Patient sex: F
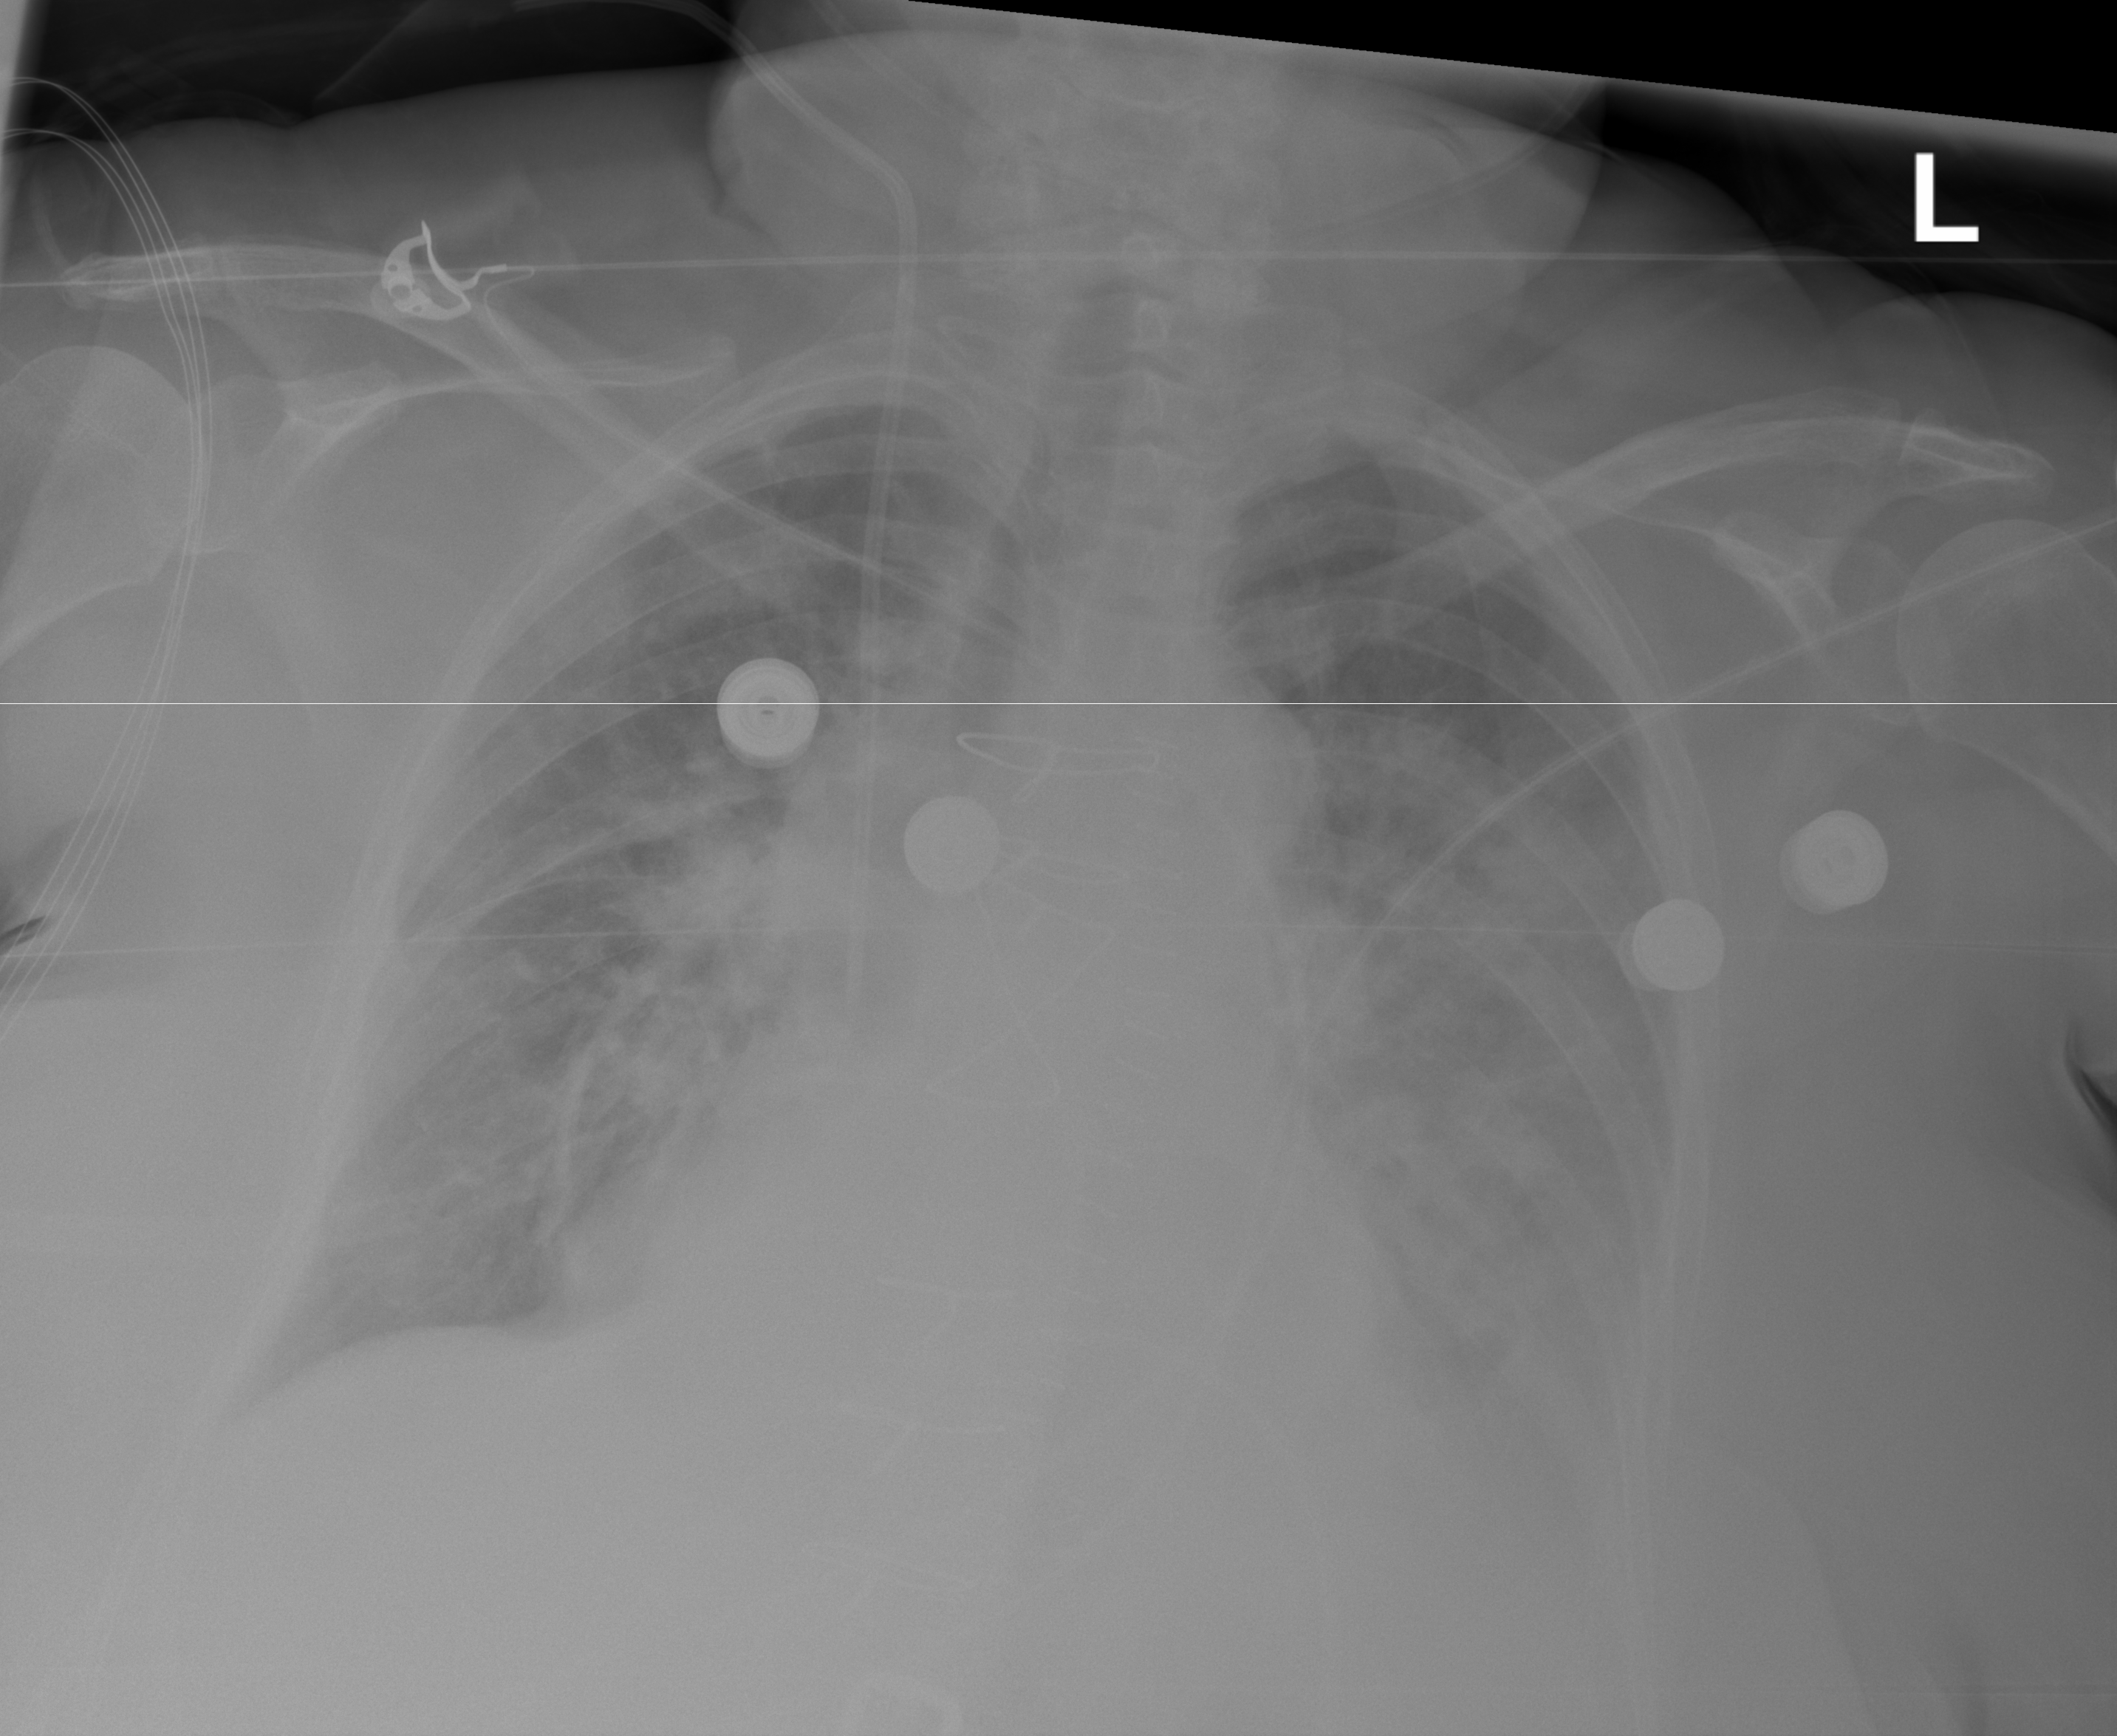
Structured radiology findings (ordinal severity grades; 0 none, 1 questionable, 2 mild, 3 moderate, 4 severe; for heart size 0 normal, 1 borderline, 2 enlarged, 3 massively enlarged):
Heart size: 1
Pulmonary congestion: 2
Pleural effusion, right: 2
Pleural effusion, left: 2
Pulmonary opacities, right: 2
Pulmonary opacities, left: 3
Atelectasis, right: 2
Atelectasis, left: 3